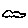
Label: cloud